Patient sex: M
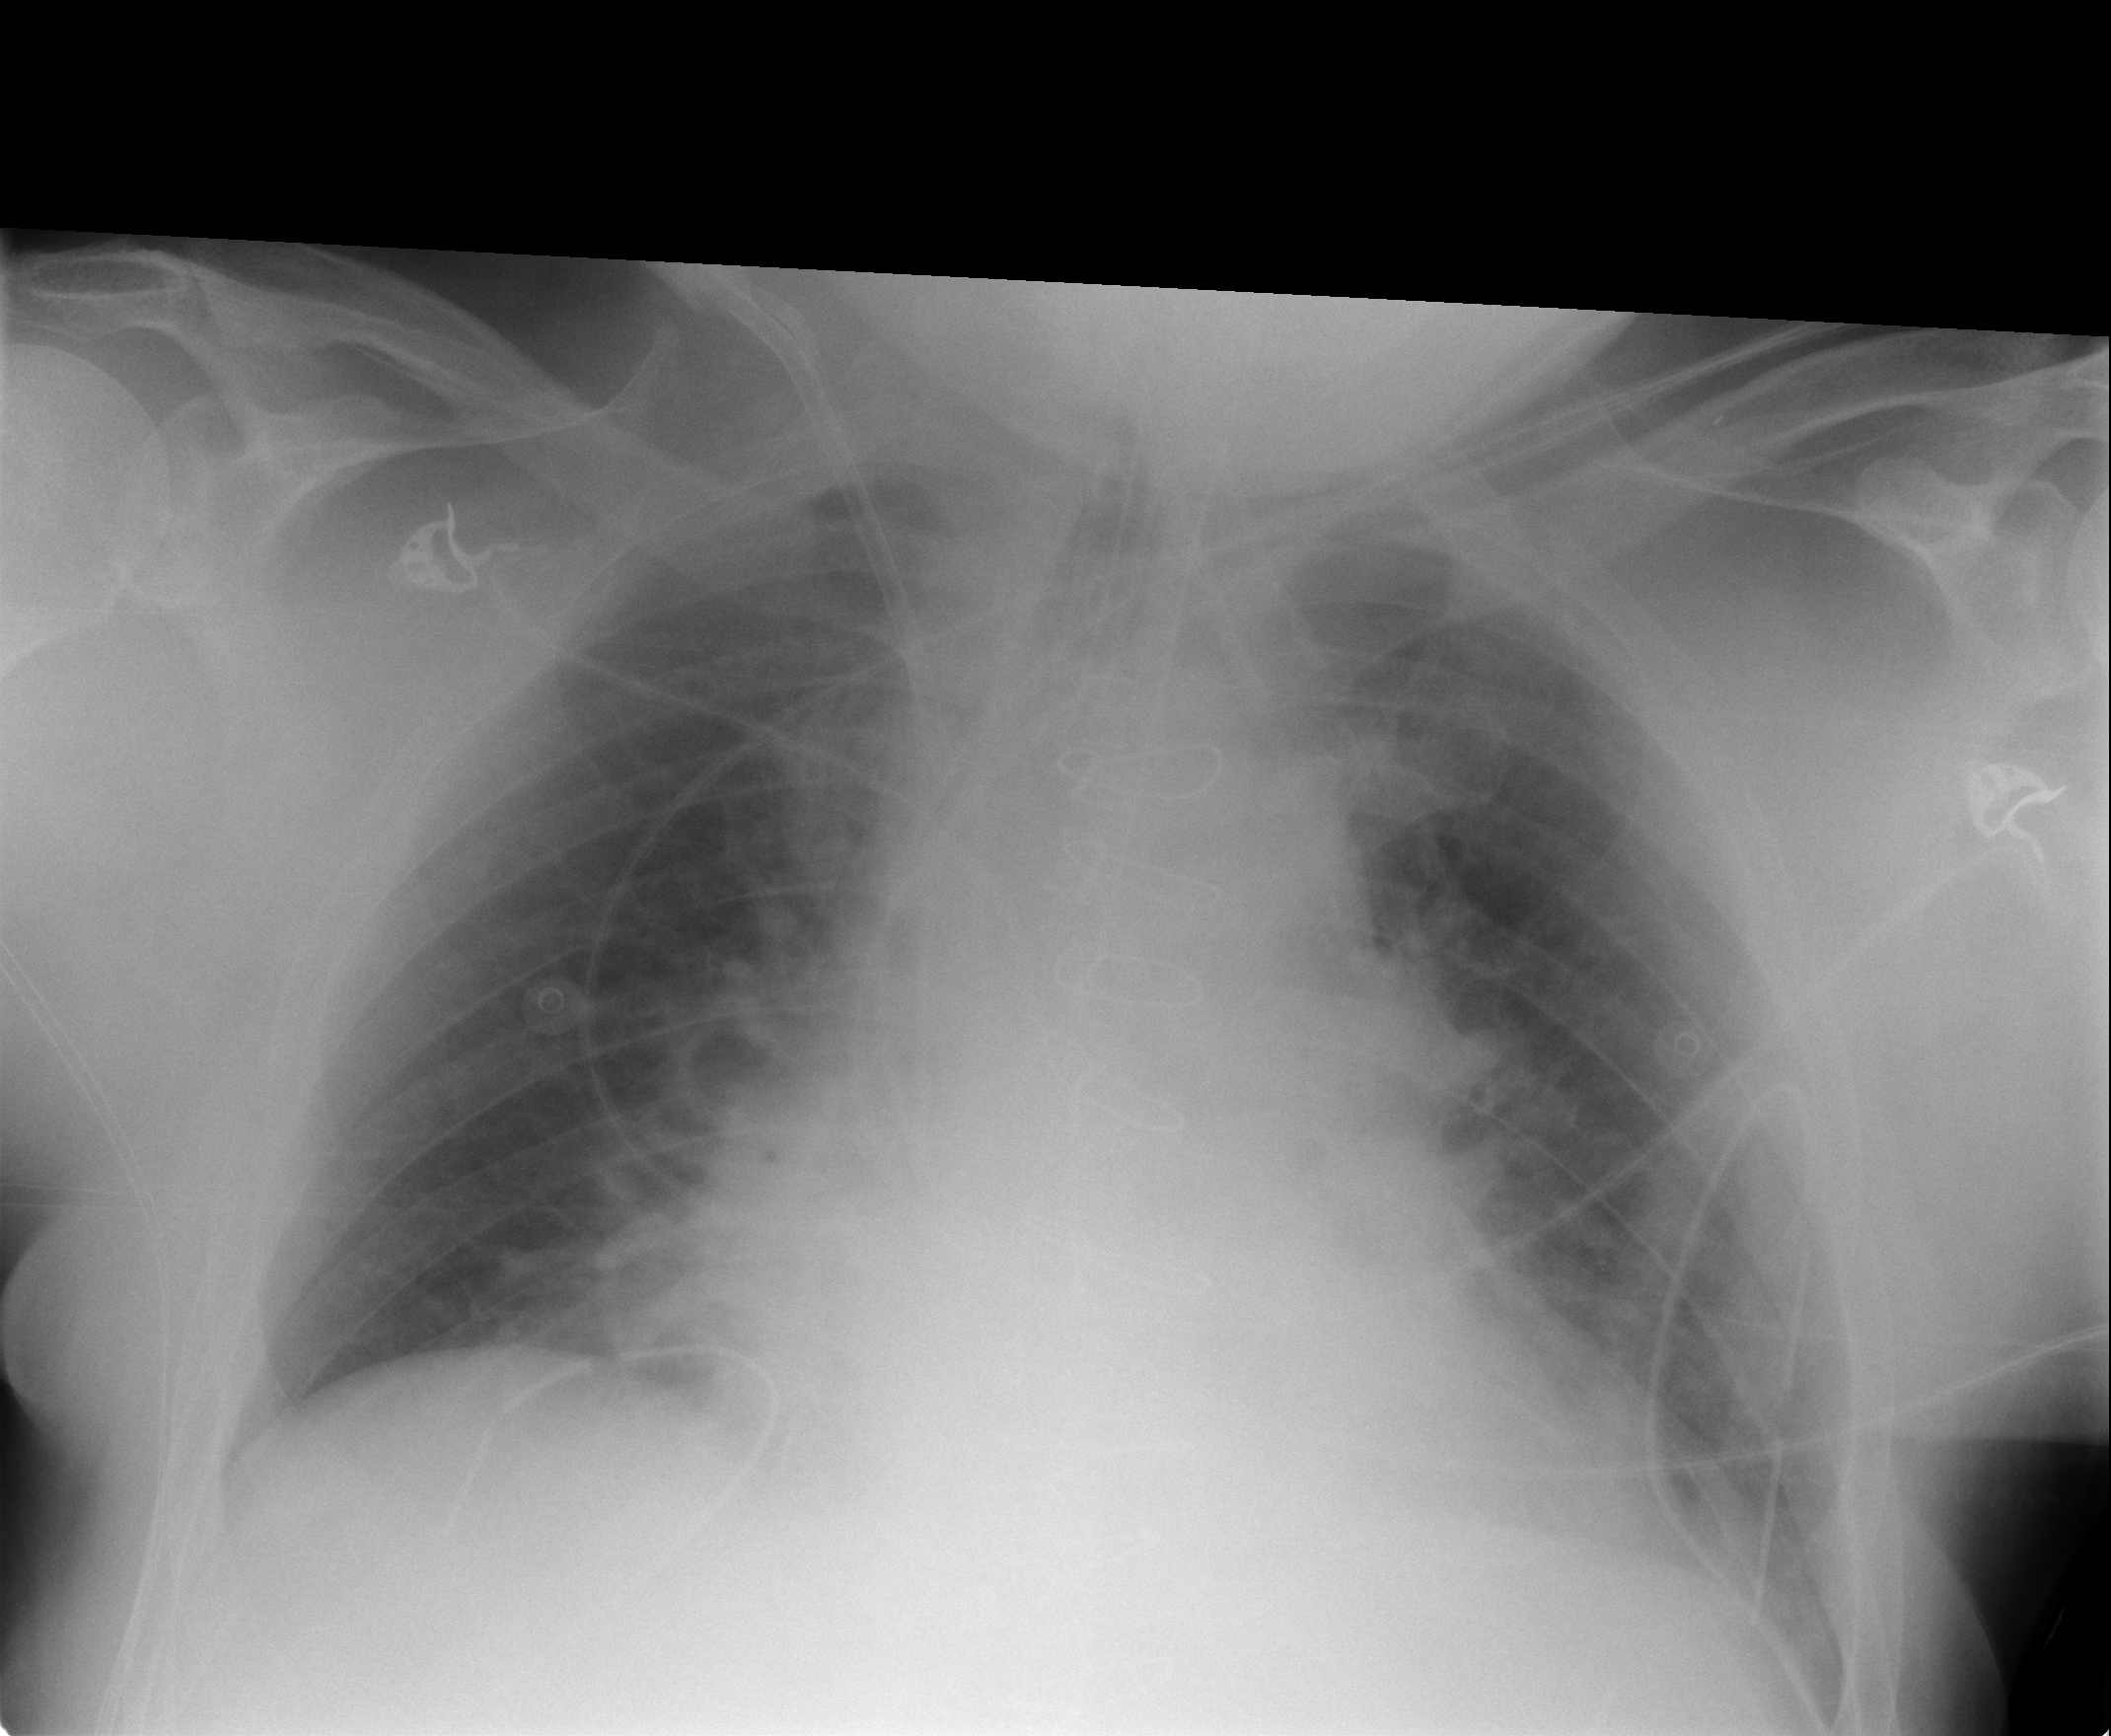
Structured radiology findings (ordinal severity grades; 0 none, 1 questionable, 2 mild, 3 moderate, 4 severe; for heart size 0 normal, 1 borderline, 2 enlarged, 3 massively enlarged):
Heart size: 2
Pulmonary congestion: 2
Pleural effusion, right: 0
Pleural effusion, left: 0
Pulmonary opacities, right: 0
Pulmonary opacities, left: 0
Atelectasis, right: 0
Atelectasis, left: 0